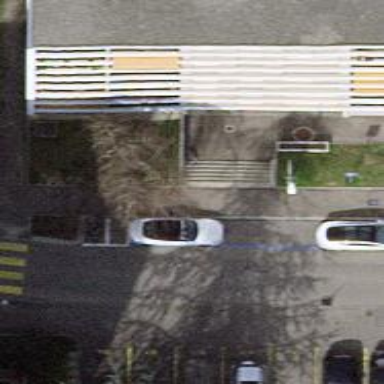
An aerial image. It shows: Road with steps.